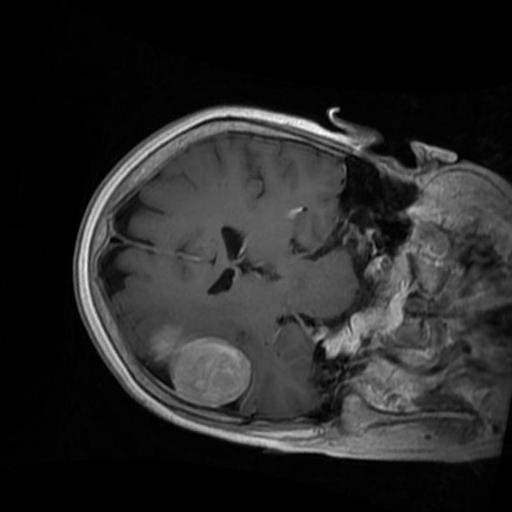
Label: brain_menin